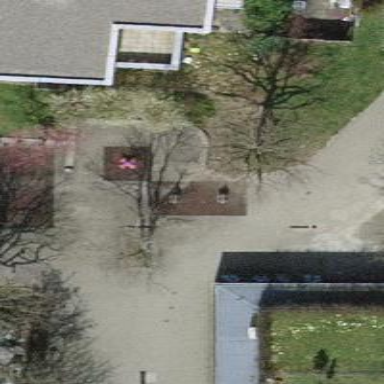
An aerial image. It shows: Playground area for leisure land.